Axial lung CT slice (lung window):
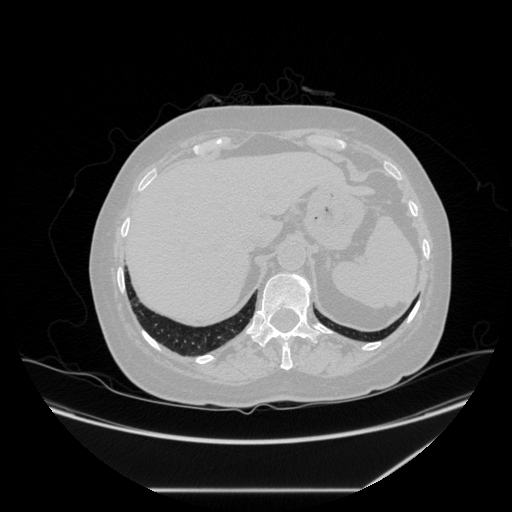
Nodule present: no